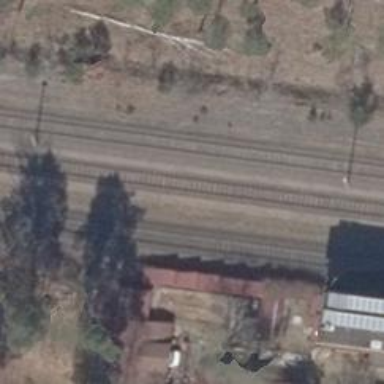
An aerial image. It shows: Railway siding for service.